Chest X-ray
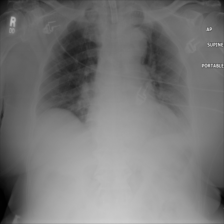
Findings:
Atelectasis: negative
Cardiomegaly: negative
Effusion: negative
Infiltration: negative
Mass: negative
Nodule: negative
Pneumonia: negative
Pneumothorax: negative
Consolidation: negative
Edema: negative
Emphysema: negative
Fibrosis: negative
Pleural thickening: negative
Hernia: negative